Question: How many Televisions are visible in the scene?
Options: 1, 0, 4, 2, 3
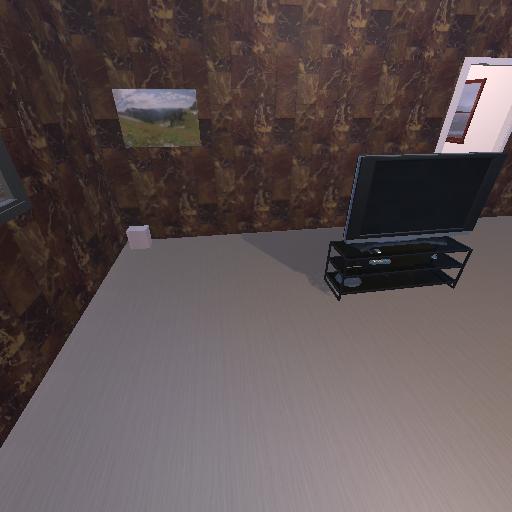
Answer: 1